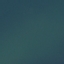
Land use / land cover: SeaLake